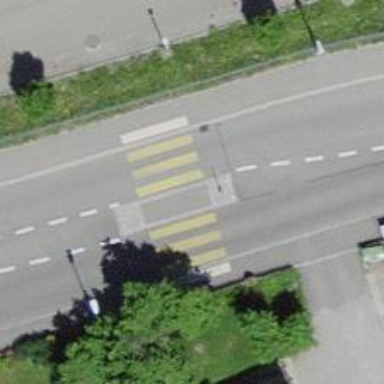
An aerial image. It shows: Uncontrolled crossing with pedestrian island.